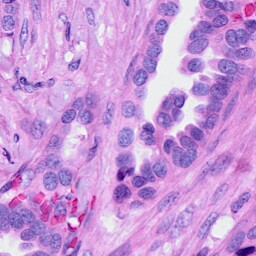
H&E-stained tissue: Ovarian